Question: I'm using a <URL> using CSS and JavaScript. The off canvas menu is working as intended. I want a sidebar menu that is left of the screen and moves along when the menu is triggered. The idea is to have a menu trigger that is 100px across and has a height of 100% and always left of the screen. Using position absolute I had problems with the height on all browsers, using fixed position Firefox works fine but encounters problems mentioned below.
None, as far as I can tell.
After scrolling a few pixels down the sidebar menu trigger does not stretch the entire page.
The sidebar seems to vanish completely when the sidebar menu is triggered.
Because my code is heavy on both HTML, CSS and JavaScript I have included a <URL>. Please note that the problem only occurs on Chrome and Internet Explorer as far as I know. You can replicate the problem by scrolling down the page a little and then clicking the left hand side menu button.

'''
<div id="sbContainer" class="sbContainer">
<div class="sbPush">
<header class="contain-to-grid sbMenu sbFX">
<nav class="top-bar" data-topbar>
<ul class="title-area show-for-small-only"><!--SITENAME--></ul>
<section class="top-bar-section"><!--LINKS--></section>
</nav>
</header>
<div class="sbContent-one">
<div class="sbContent-two">
<div class="sbMenuTrigger" data-effect="sbFX"><!--SIDEBAR TRIGGER--></div>
<div class="sbMainContent" role="document"><!--PAGE CONTENT--></div>
</div>
</div>
</div>
</div>
'''
'''
html, body, .sbContainer, .sbPush, .sbContent-one {
height:100%
}
.sbContent-one {
overflow-x:hidden;
background:#fff;
position:relative
}
.sbContainer {
position:relative;
overflow:hidden
}
.sbPush {
position:relative;
left:0;
z-index:99;
height:100%;
-webkit-transition:-webkit-transform .5s;
transition:transform .5s
}
.sbPush::after {
position:absolute;
top:0;
right:0;
width:0;
height:0;
background:rgba(0,0,0,0.2);
content:'';
opacity:0;
-webkit-transition:opacity 0.5s,width .1s 0.5s,height .1s .5s;
transition:opacity 0.5s,width .1s 0.5s,height .1s .5s
}
.sbMenu-open .sbPush::after {
width:100%;
height:100%;
opacity:1;
-webkit-transition:opacity .5s;
transition:opacity .5s
}
.sbMenu {
position:absolute;
top:0;
left:0;
z-index:100;
visibility:hidden;
width:244px;
height:100%;
background:#872734;
-webkit-transition:all .5s;
transition:all .5s
}
.sbMenu::after {
position:absolute;
top:0;
right:0;
width:100%;
height:100%;
background:rgba(0,0,0,0.2);
content:'';
opacity:1;
-webkit-transition:opacity .5s;
transition:opacity .5s
}
.sbMenu-open .sbMenu::after {
width:0;
height:0;
opacity:0;
-webkit-transition:opacity 0.5s,width .1s 0.5s,height .1s .5s;
transition:opacity 0.5s,width .1s 0.5s,height .1s .5s
}
.sbFX.sbMenu-open .sbPush {
-webkit-transform:translate3d(300px,0,0);
transform:translate3d(244px,0,0)
}
.sbFX.sbMenu {
-webkit-transform:translate3d(-100%,0,0);
transform:translate3d(-100%,0,0)
}
.sbFX.sbMenu-open .sbFX.sbMenu {
visibility:visible;
-webkit-transition:-webkit-transform .5s;
transition:transform .5s
}
.sbFX.sbMenu::after {
display:none
}
.no-csstransforms3d .sbPush,.no-js .sbPush {
padding-left:244px
}
.sbMenuTrigger {
background-color:#b23445;
cursor:pointer;
height:100%;
width:100px;
position:fixed;
left:0;
top:0
}
.sbMainContent {
margin-left:100px;
width:calc(100% - 100px);
top:0;
padding-top:50px;
position:absolute;
height:100%
}
'''
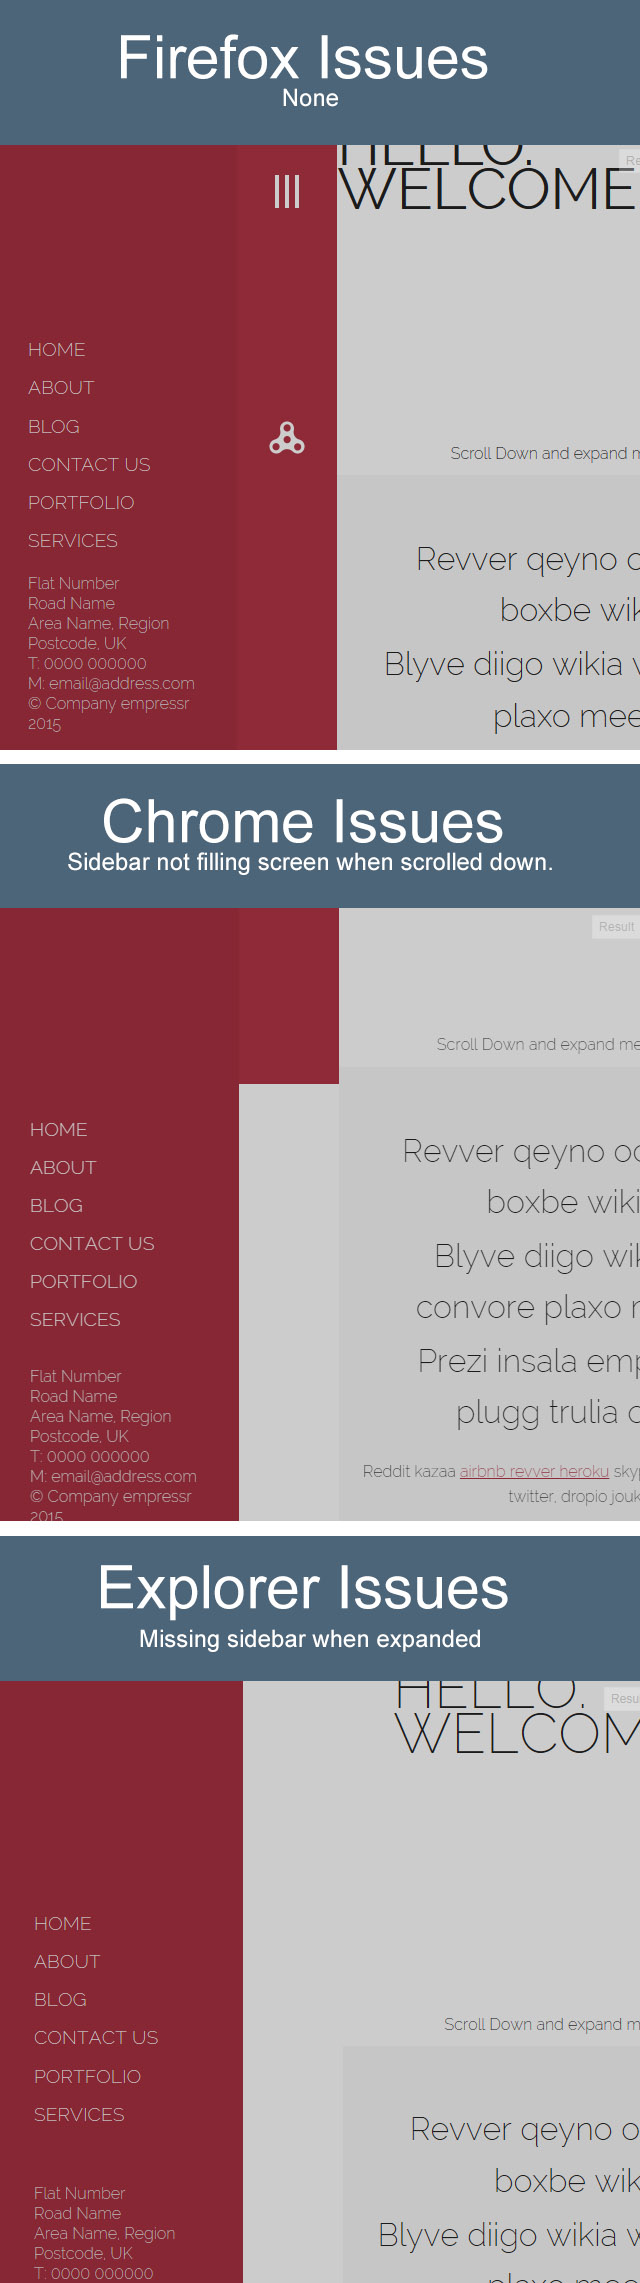
Answer: Here is a work-around that requires very little changes.
It works consistently in the latest versions of FF, Chrome, and IE11/10.
<URL>
'''
.sbContent-one {
overflow: visible; /* Or remove overflow-x: hidden */
}
.sbMainContent {
overflow-x: hidden;
}
.sbMenuTrigger {
position: static; /* Or remove position: fixed */
}
'''
The easiest way to resolve the issue in Chrome is to simply move the 'overflow' from '.sbContent-one' to '.sbMainContent'. In doing so, you can't actually scroll past the '.sbMenuTrigger' element (which resolves the issue) since '.sbMainContent' is a sibling element.
There are currently <URL>. In doing so, the sidebar expands as expected.
In other words:
- 'overflow-x: hidden''.sbContent-one''overflow: visible'- 'overflow-x: hidden''.sbMainContent'- 'position: fixed''.sbMenuTrigger''position: static'